Question: I have grid like following
My grid id is 'Grid'
'''
Home Reading Value
abc 9 a1
bnc 0 a2
'''
Now I want to check for column 'Reading' who's last value is '0' make that a 'NA'
I tried like following
'''
function Changes() {
var column;
$("#Grid thead tr th").each(function () {
var txt = 'Reading';
column = $('#Grid thead tr th').filter(function () {
return $(this).text() === txt;
}).index();
});
$("#Grid tbody tr td:eq(" + column + ")").each(function () {
debugger;
if ($(this).text() == "0") {
$(this).text("NA");
}
});
}
'''
For Html

But it is not working I missed something ?
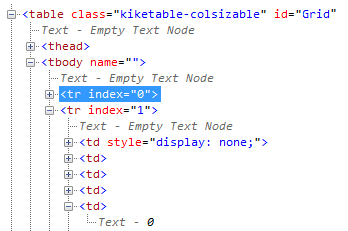
Answer: If you are sure about the position of the Reading(the last cell) then you can try
'''
function Changes() {
var index = $("#Grid thead tr > *").filter(function () {
return 'Reading' == $.trim($(this).text())
}).index();
$('#Grid tbody tr td:nth-child(' + (index + 1) + ')').text(function (i, text) {
return $.trim(text) == '0' ? 'NA' : text;
});
}
Changes();
'''
Demo: <URL>
The problem with your selector '$("#Grid tbody tr td:eq(" + column + ")")' is, it selects the cell at the given index across all rows because '#Grid tbody tr td' returns all the tds and it takes the one at the given index 'column' instead of finding the given index in each row